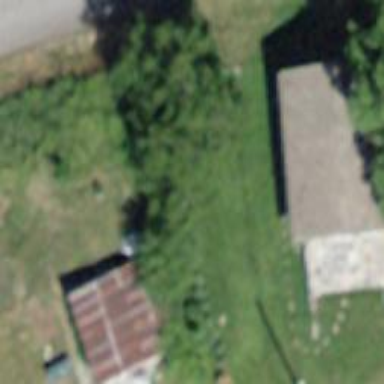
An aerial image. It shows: Shed building.